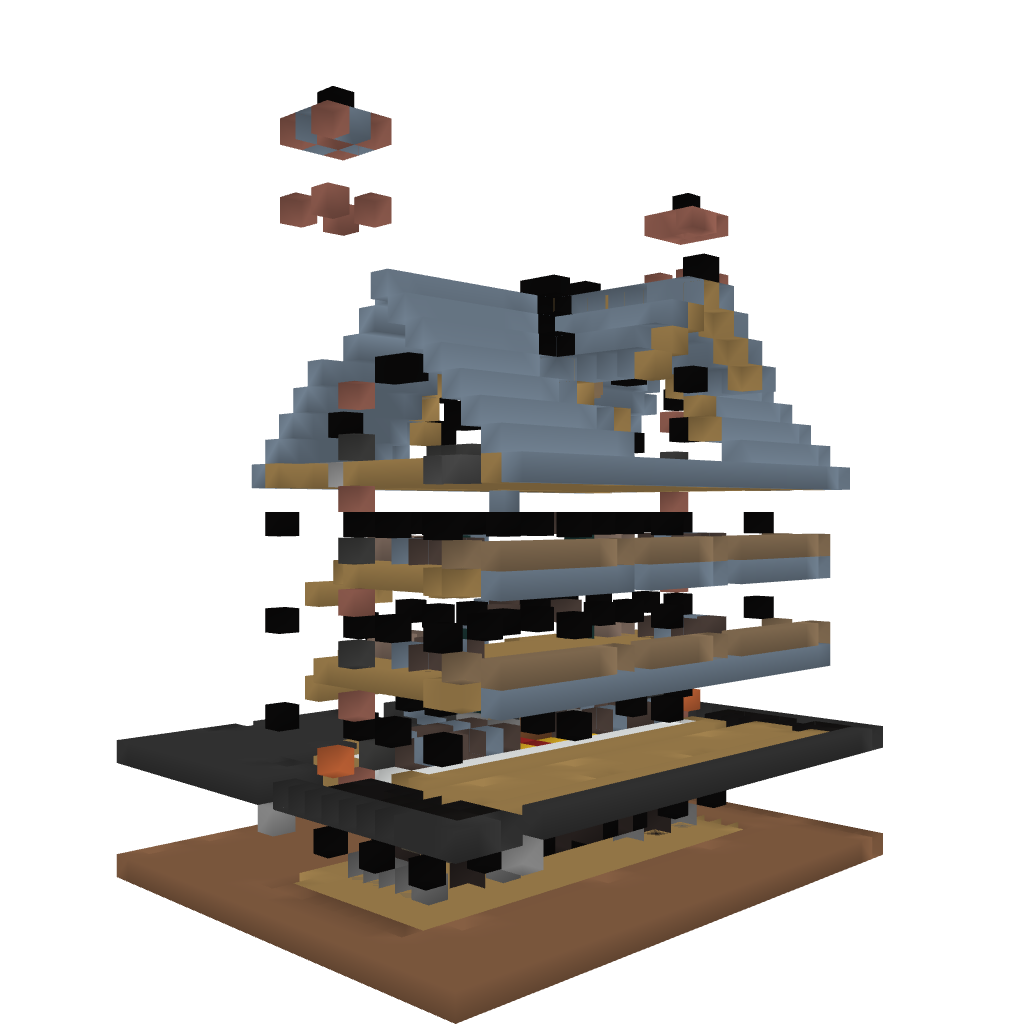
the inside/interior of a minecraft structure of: Four Room Inn